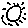
Label: sun